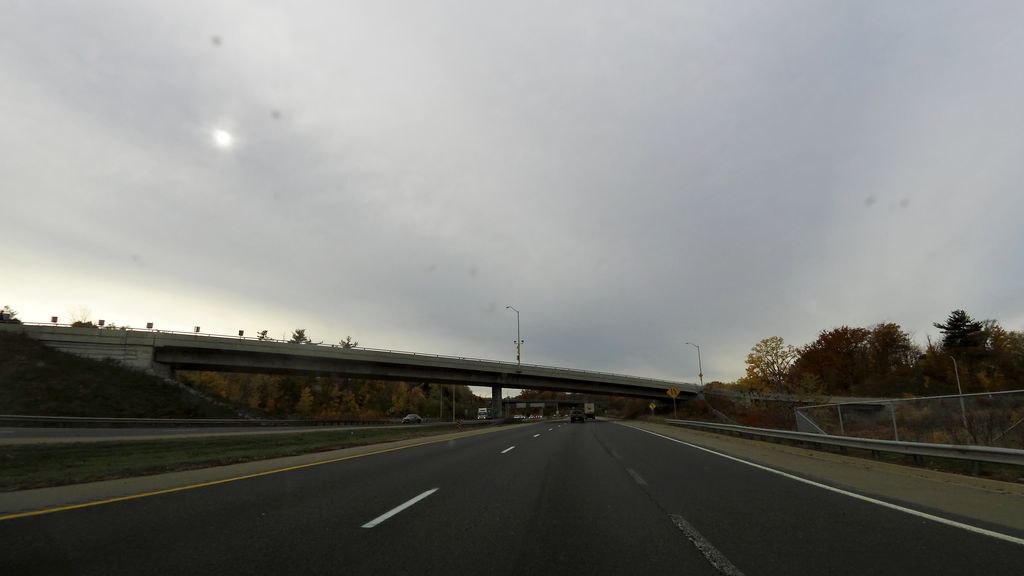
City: hamilton